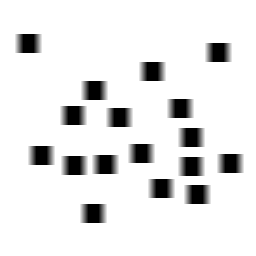
Squares: 17
Triangles: 0
Stars: 0
Total shapes: 17